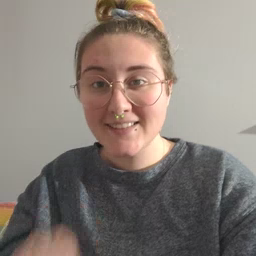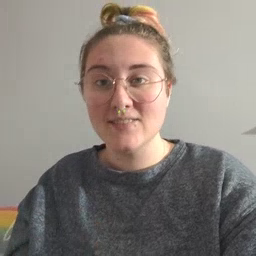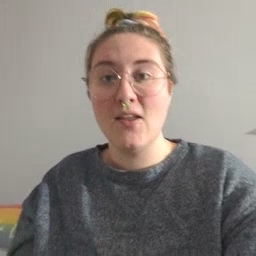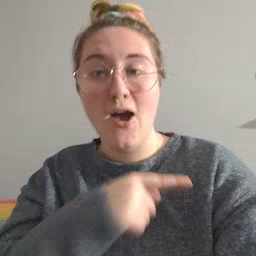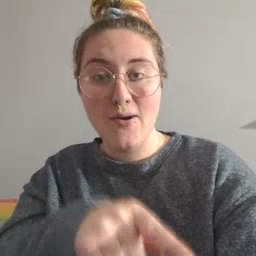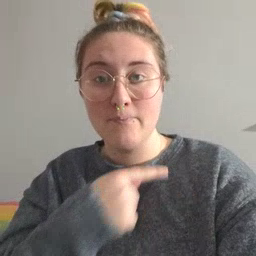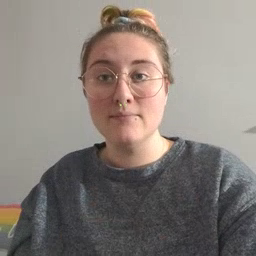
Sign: arm